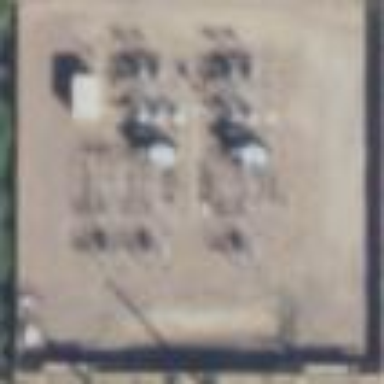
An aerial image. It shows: Outdoor distribution substation.